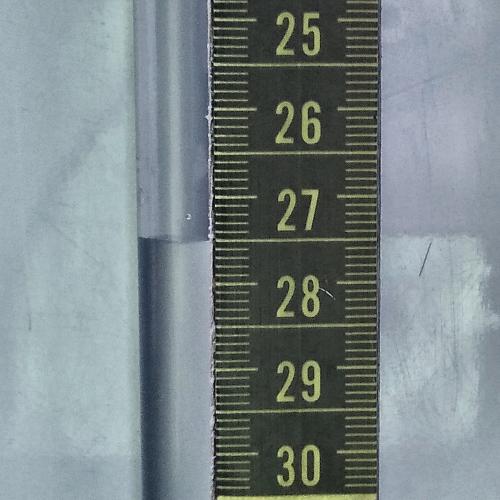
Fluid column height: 27.5 cm